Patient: sex F, age 89
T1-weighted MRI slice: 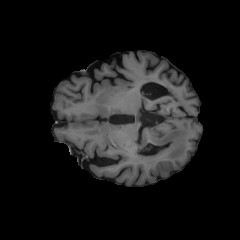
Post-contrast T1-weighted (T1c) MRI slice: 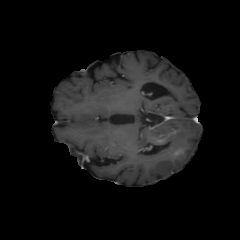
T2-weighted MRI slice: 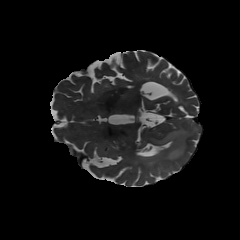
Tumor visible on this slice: yes
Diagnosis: Glioblastoma, IDH-wildtype
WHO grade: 4